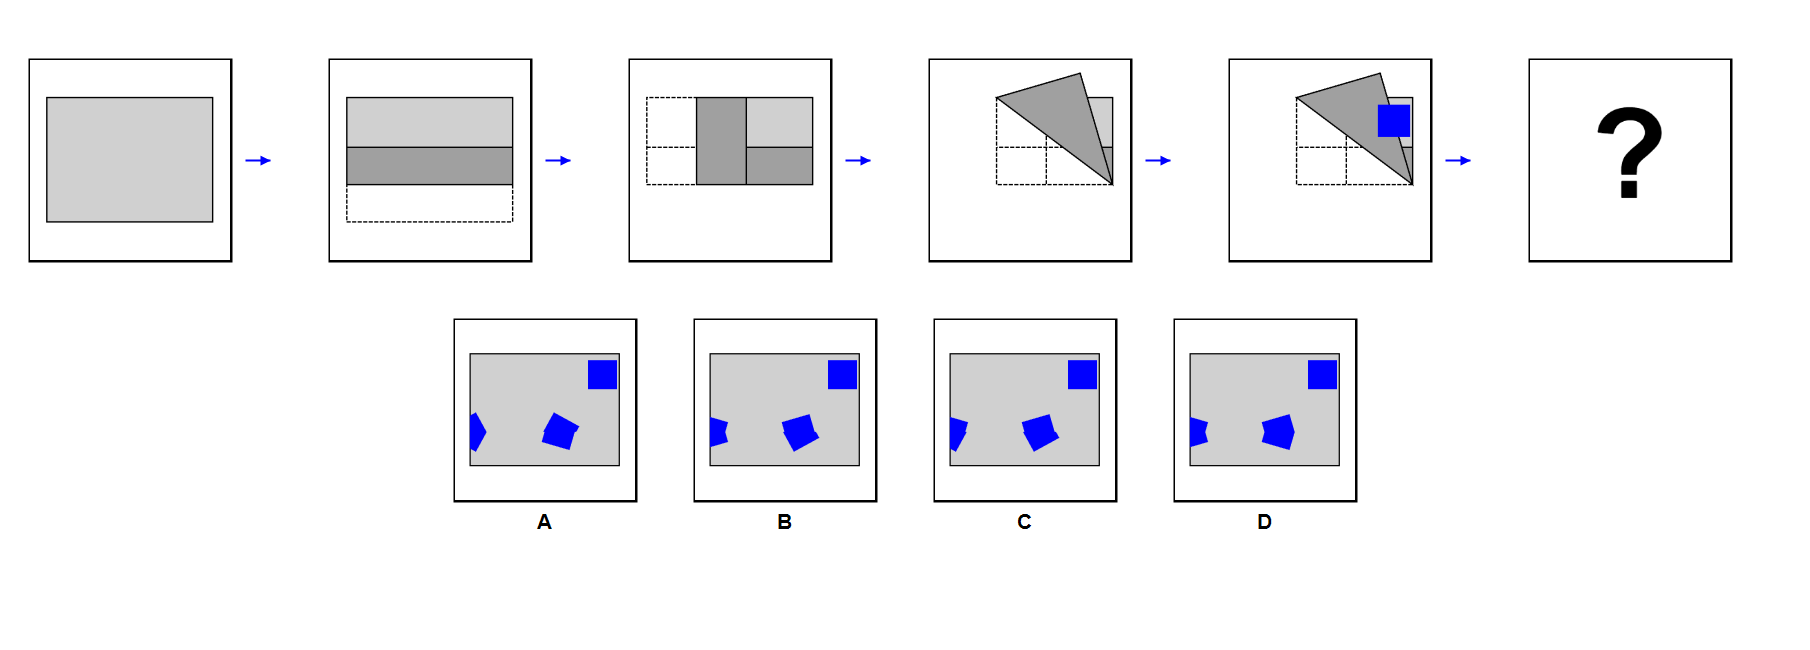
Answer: D